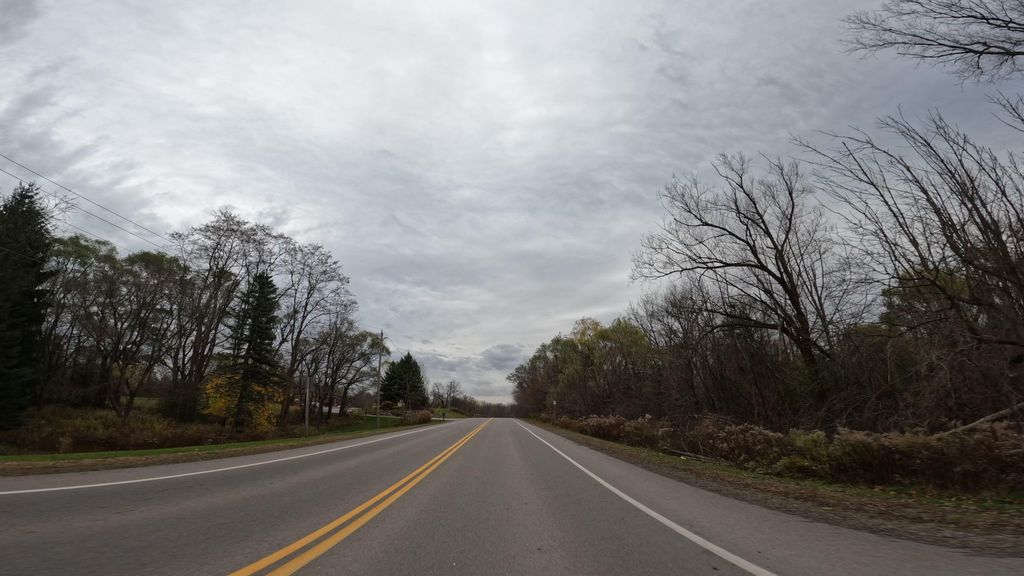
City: hamilton